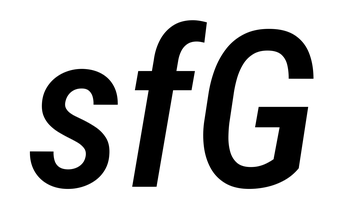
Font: Roboto-Italic_Condensed_Medium_Italic